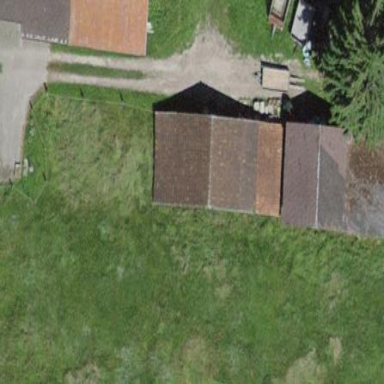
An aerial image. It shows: Barn.